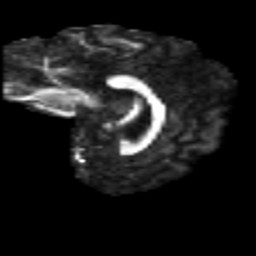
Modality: FA
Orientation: sagittal
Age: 44
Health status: ill
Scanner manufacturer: philips
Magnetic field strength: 3 T
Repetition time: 9 s
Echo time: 0.127 s